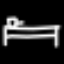
Label: bed